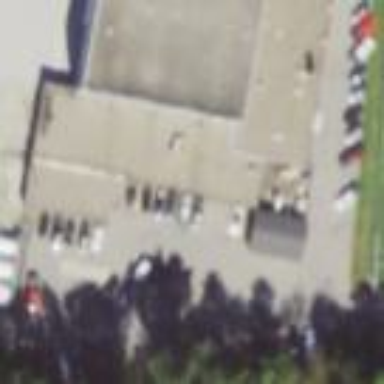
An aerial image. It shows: Parking area.